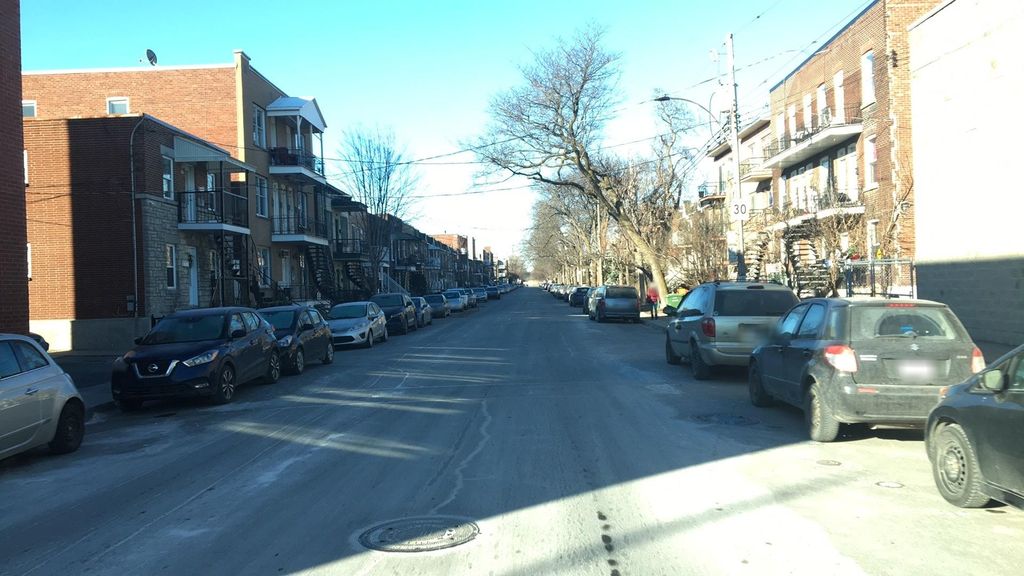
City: montreal